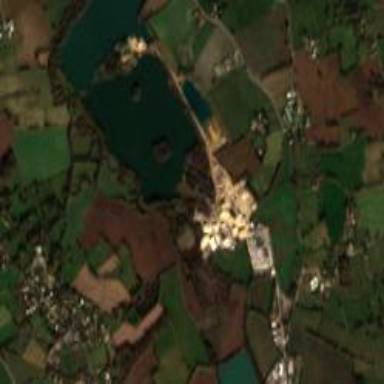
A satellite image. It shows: Quarry used for extracting aggregates.